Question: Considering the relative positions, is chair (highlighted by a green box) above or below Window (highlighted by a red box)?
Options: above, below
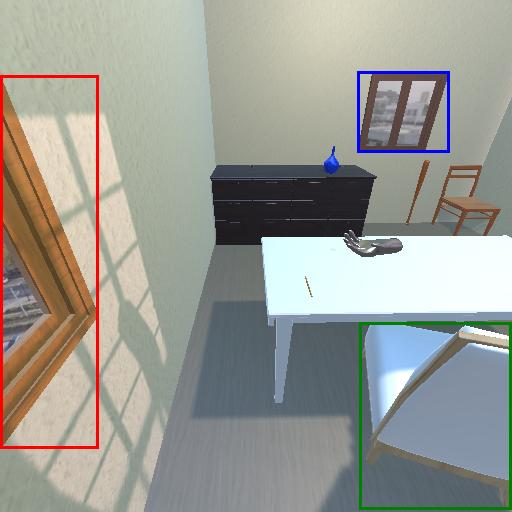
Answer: above